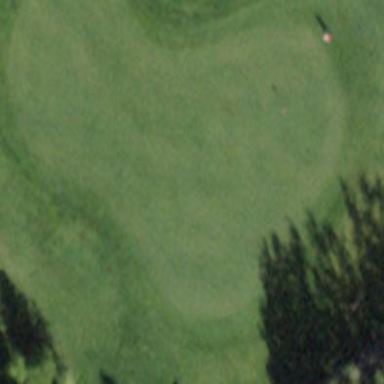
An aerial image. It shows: Green golf area with grass land use.